Question: Is it possible to use some divs and css to make a book cover like the one below(ignore the orange background) with editable titles, most the book covers I checked online don't look like this. I know am probably asking a lot but I would really appreciate any help on this.

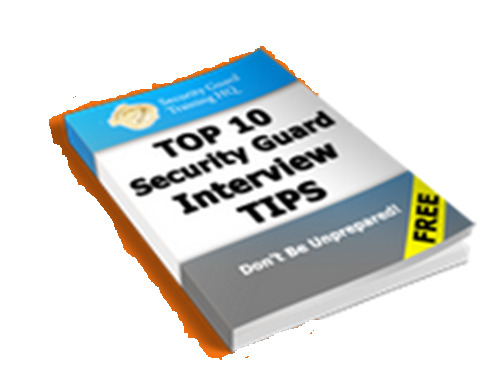
Answer: Yes.
'''
<div style="width:400px; height:800px">
<div style="display: table; width:400px; height: 100px; overflow: hidden;">
<div style="display: table-cell; vertical-align: middle; background-color:blue;">
<h4 style="color:white;text-align:center">
<i style="color:yellow">image</i>Training book header text
</h4>
</div>
</div>
<div style="display: table; width:400px; height: 250px; overflow: hidden;">
<div style="display: table-cell; vertical-align: middle;">
<h1 style="text-align:center">Training book body text</h1>
</div></div>
<div style="display: table; width:400px; height: 100px;">
<div style="display: table-cell; vertical-align: middle; background-color:grey;">
<h4 style="color:white;text-align:center">
Training book footer text<i style="color:yellow; float:right">image</i>
</h4>
</div>
</div>
</div>
'''
<URL>